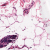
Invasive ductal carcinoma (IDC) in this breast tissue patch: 0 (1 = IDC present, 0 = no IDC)